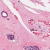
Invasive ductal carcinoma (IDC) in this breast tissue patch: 1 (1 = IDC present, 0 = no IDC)